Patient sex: F
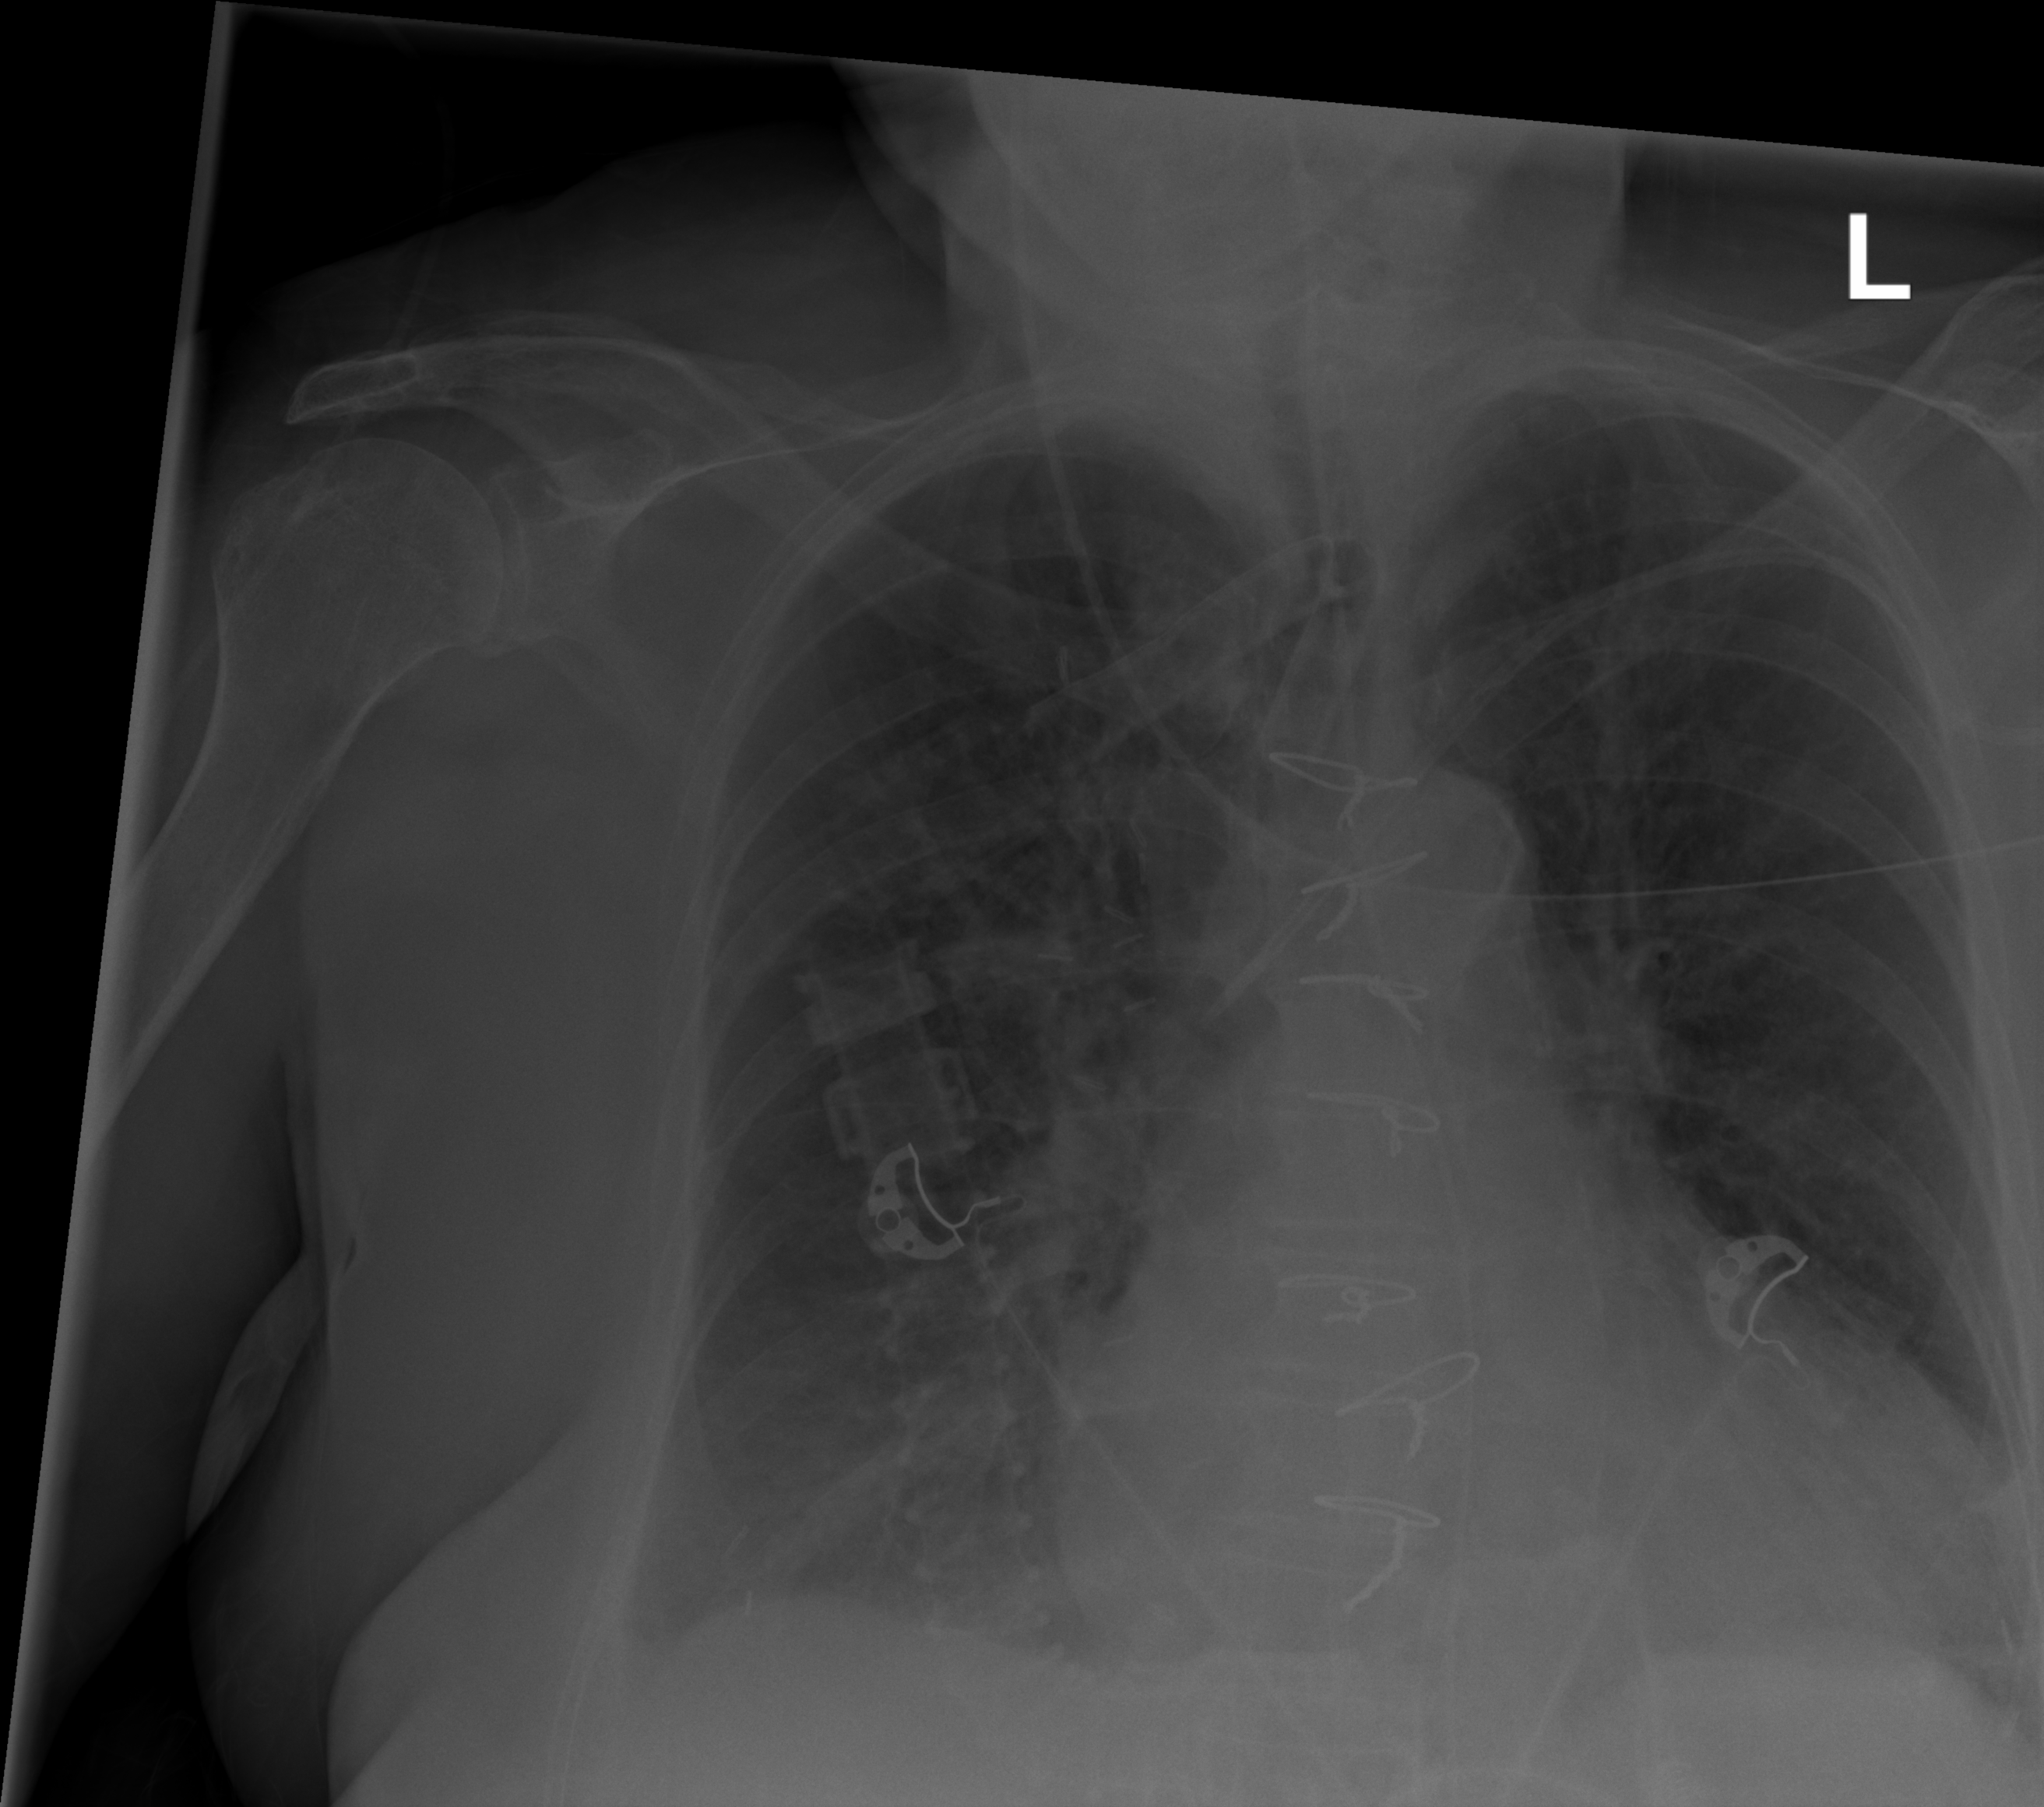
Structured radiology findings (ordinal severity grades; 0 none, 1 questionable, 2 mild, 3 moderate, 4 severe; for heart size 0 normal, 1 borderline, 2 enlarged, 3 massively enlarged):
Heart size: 2
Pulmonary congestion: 2
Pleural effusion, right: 2
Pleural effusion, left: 1
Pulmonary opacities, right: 2
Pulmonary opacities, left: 2
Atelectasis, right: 2
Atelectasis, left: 2